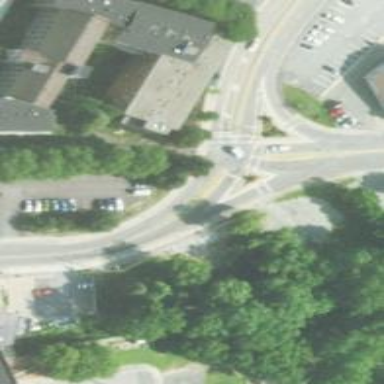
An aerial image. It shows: Secondary road leading to roundabout.